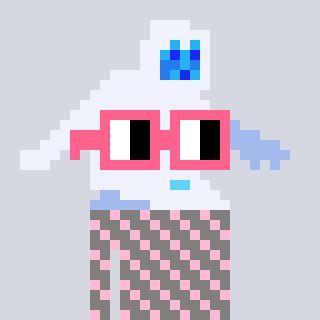
a pixel art character with square pink glasses, a yeti-shaped head and a bluegrey-colored body on a cool background